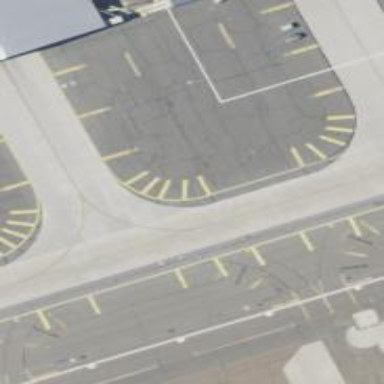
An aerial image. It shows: View of taxiway at the airport.